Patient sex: M
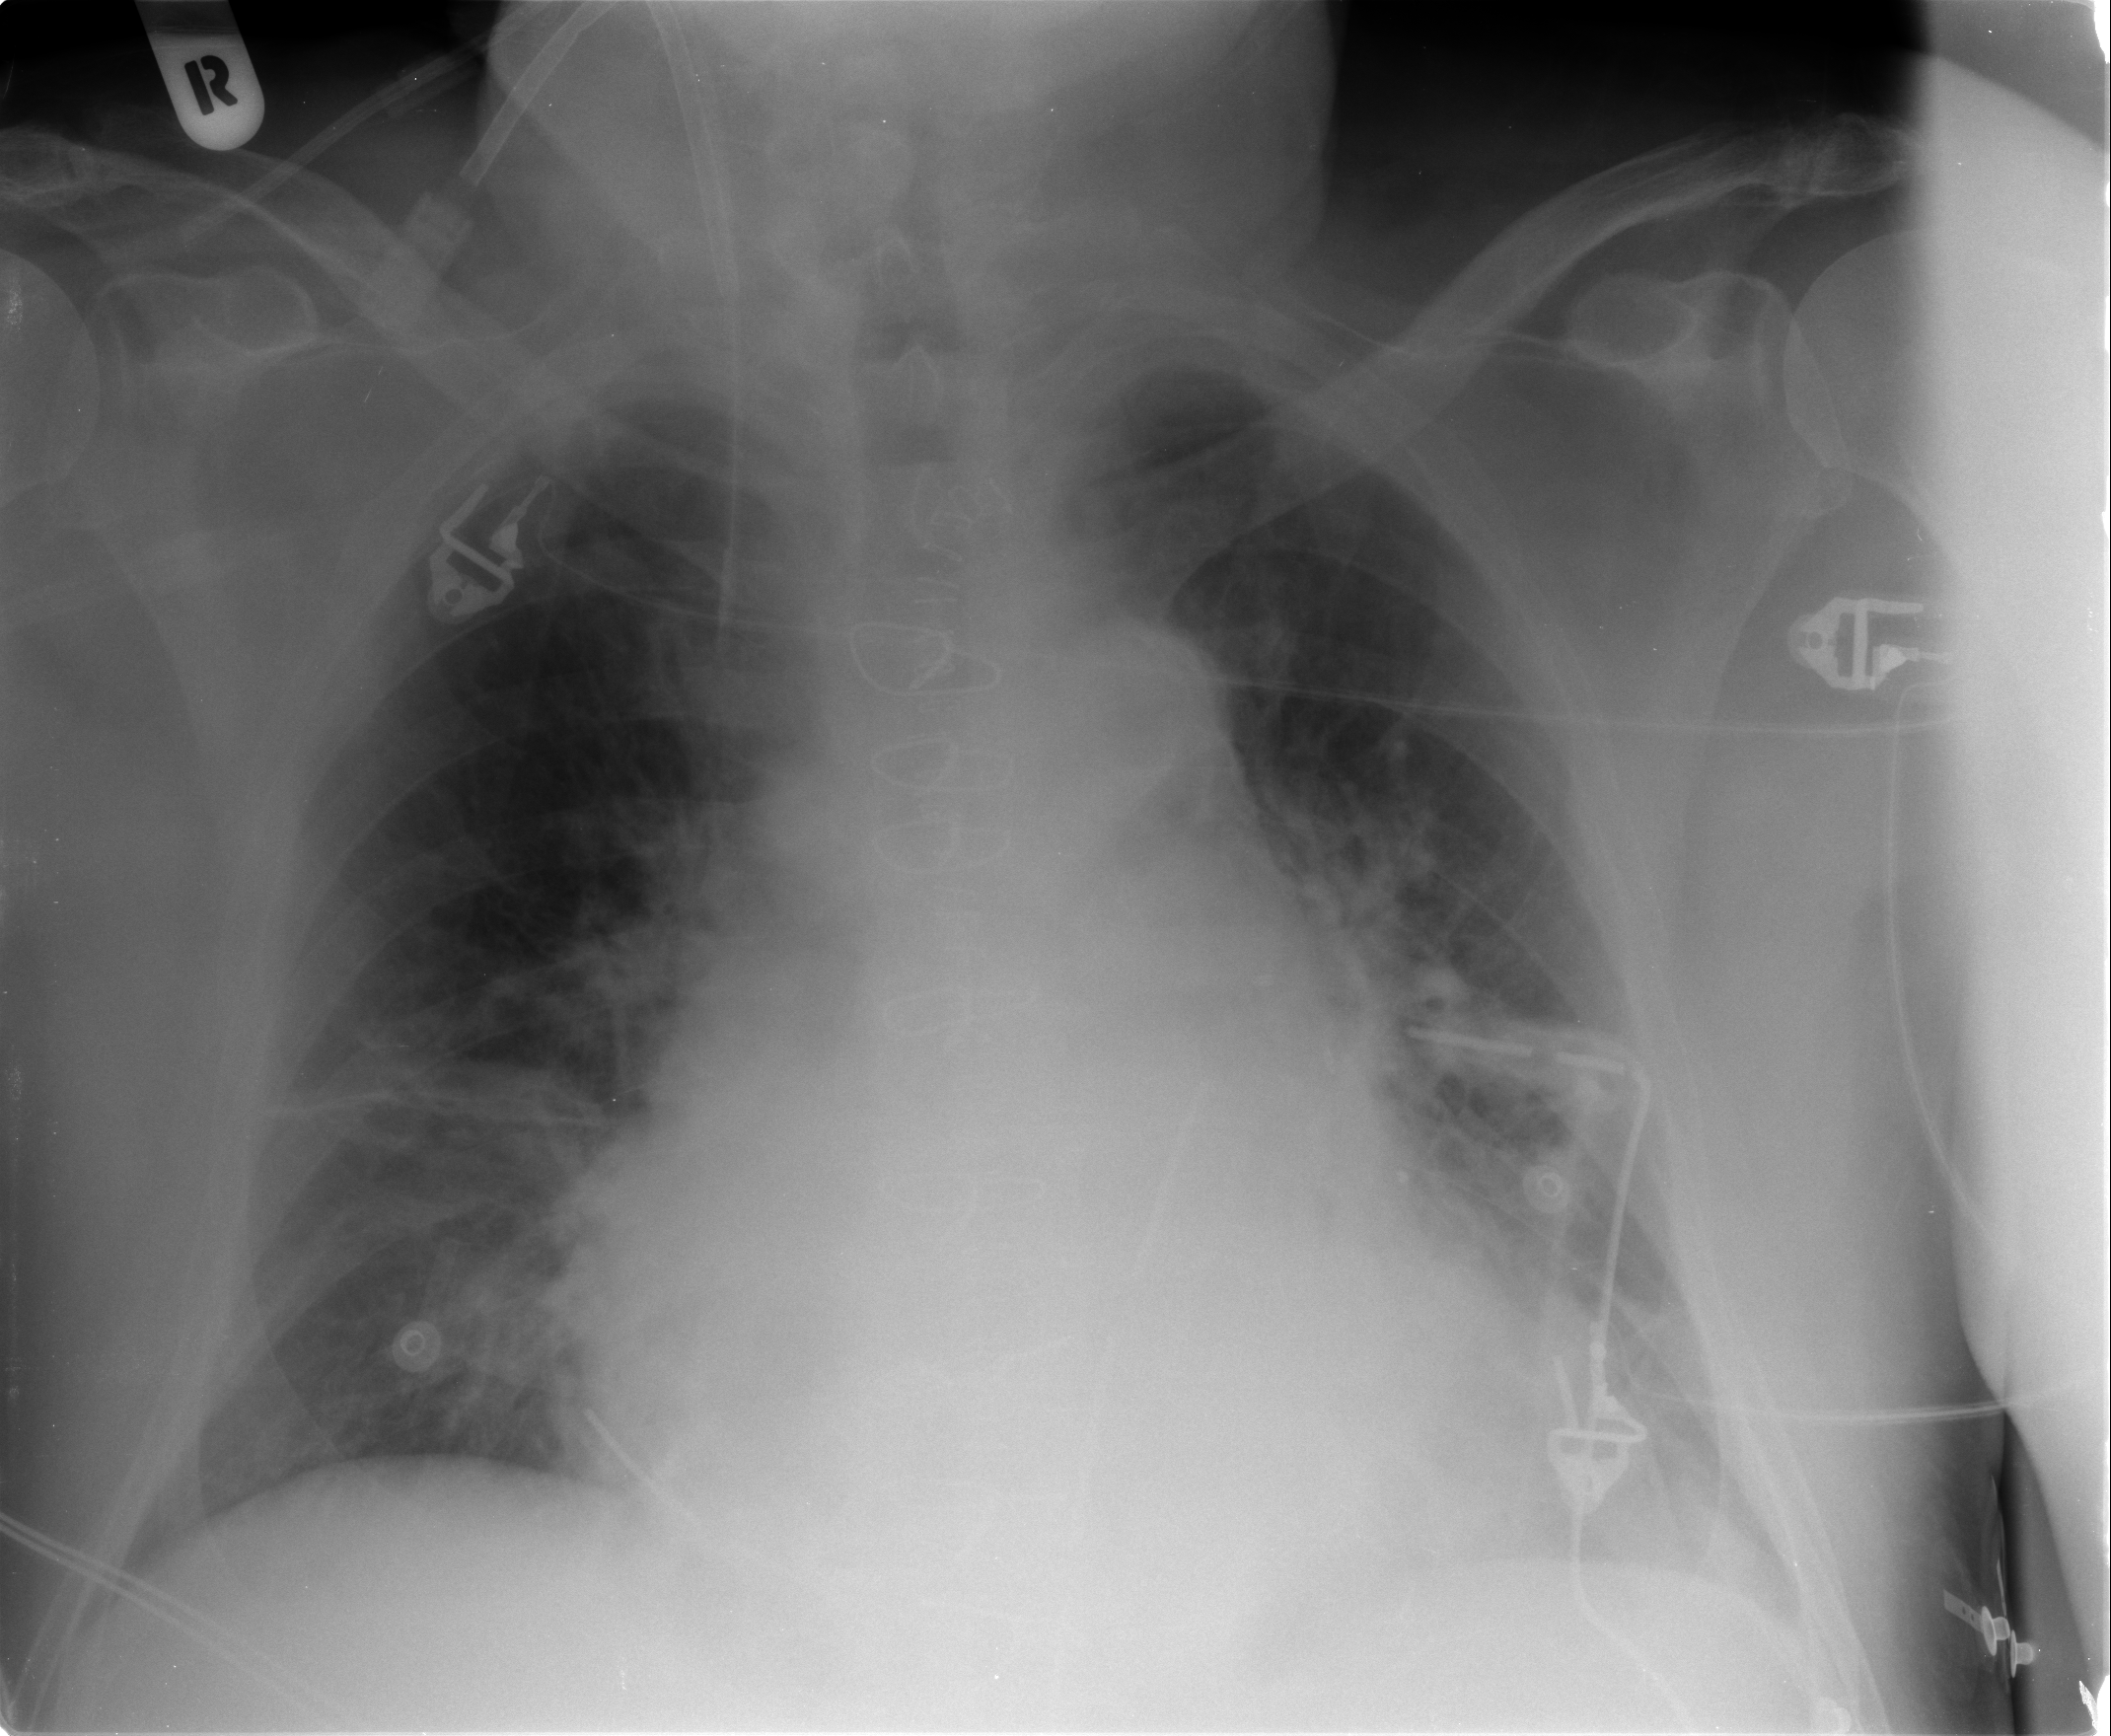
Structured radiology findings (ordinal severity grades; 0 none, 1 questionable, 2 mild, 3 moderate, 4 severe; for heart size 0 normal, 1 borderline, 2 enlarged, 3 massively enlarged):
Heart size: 2
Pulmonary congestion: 3
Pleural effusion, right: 1
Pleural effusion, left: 0
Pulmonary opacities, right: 1
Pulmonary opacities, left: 1
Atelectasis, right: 2
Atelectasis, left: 2